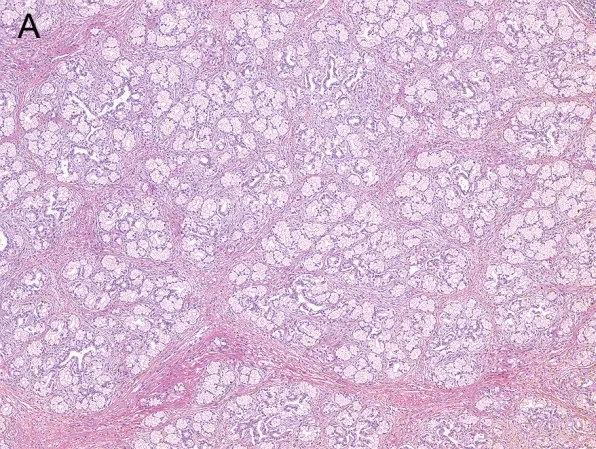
Histological findings of the resected specimen. (A) Hyperplastic Brunner's glands in lobules are separated by fibromuscular septa.
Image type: pathology (h&e)